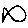
Label: fish